Field crop: tomato
Growth stage: 2
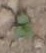
Species: solanum